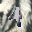
Label: 4